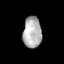
Tissue: skin
Cell type: Epithelial cells
Senescence score: 0.2631
Nuclear area (px): 573
Mean DAPI intensity: 174.433